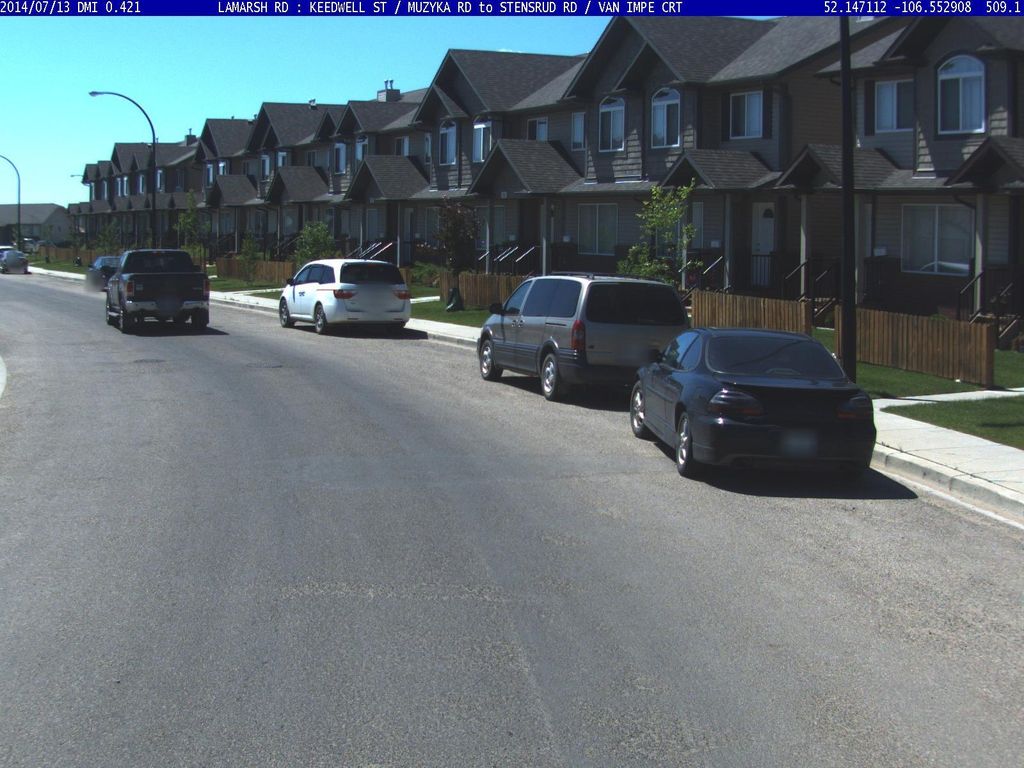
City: saskatoon